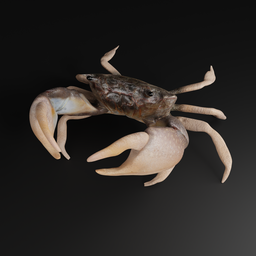
Label: animals